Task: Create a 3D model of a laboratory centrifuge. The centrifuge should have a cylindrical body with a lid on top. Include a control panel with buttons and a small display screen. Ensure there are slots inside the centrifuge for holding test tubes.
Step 385:
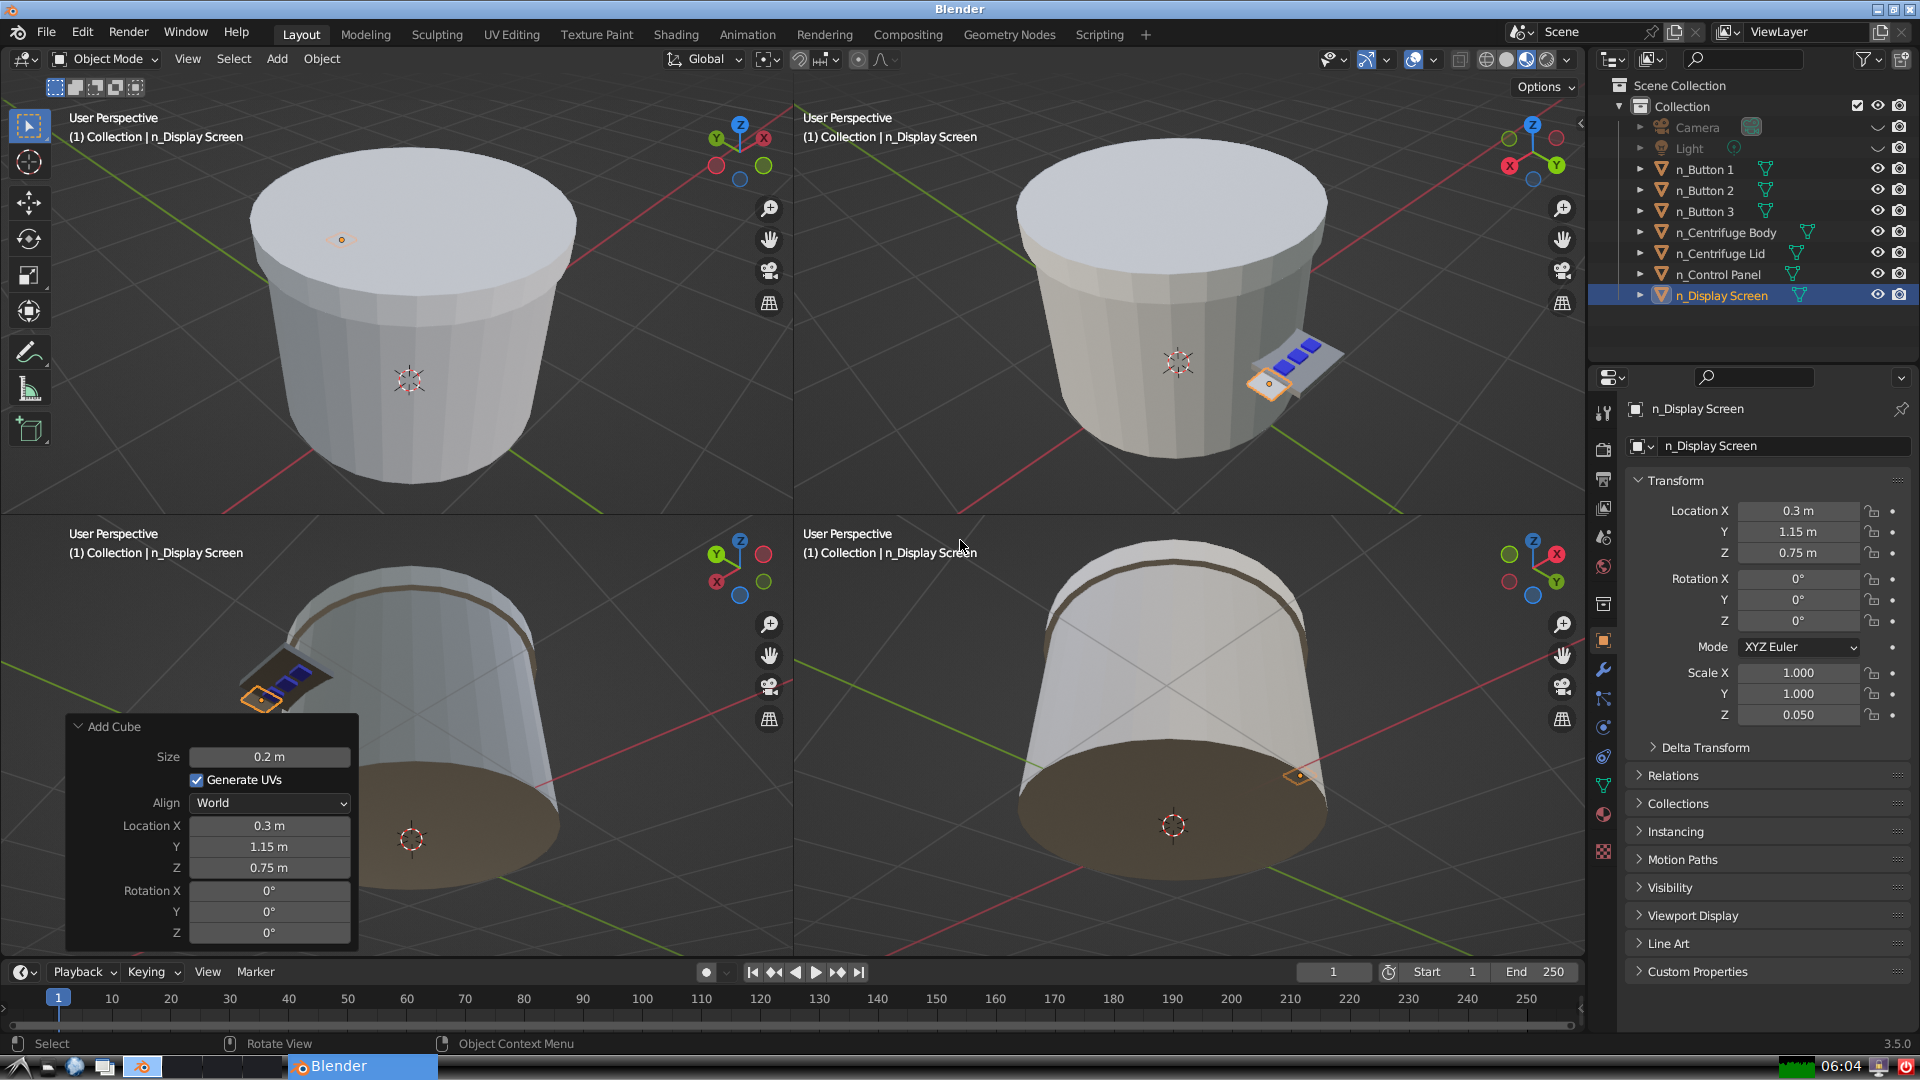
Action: {"key_press": ['Ctrl, Home']}